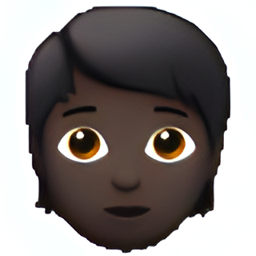
Name: adult
Emoji: 🧑🏿
Group: People & Body
Sub-group: person